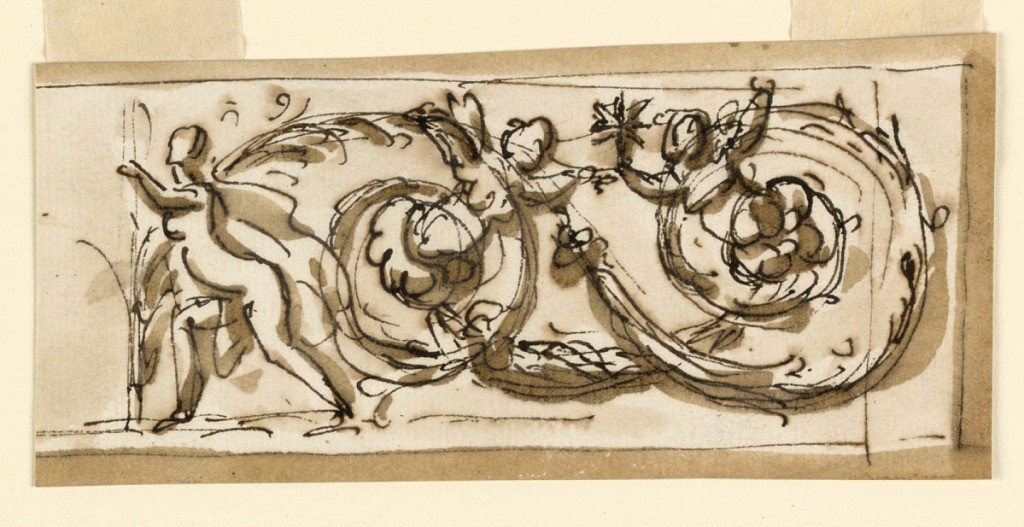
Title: Decoration of a frieze
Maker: Giuseppe Barberi, Italian, 1746–1809
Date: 1746–1809
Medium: Pen and brown ink, brush and brown wash on off-white laid paper, lined
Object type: Drawing
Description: Decoration of a frieze.